Aerial crown-view tile of a tropical tree (Barro Colorado Island, Panama), acquired 20250512:
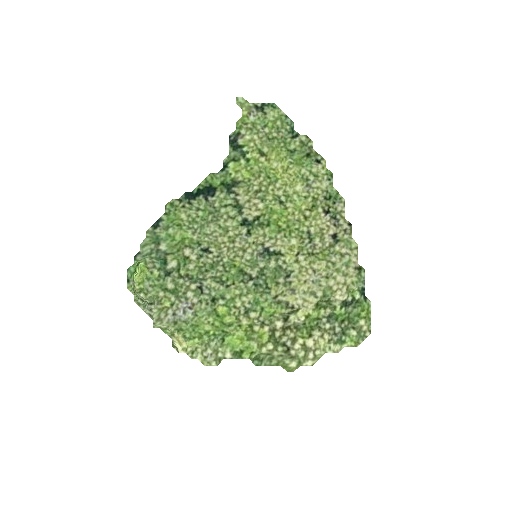
Species: Anacardium excelsum
GBIF accepted scientific name: Anacardium excelsum
Crown area: 61.651 m²